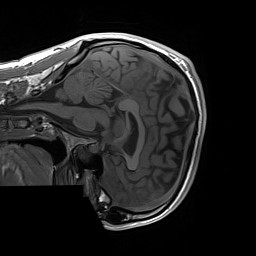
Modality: T1w
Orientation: sagittal
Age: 22
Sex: male